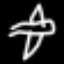
Label: airplane